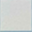
Piece: xx